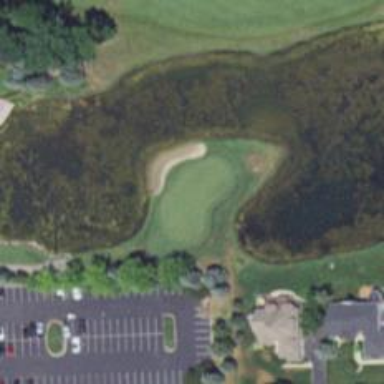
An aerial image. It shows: View of golf hole.